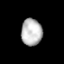
Tissue: lung
Cell type: Epithelial cells
Senescence score: 0.1238
Nuclear area (px): 550
Mean DAPI intensity: 186.575